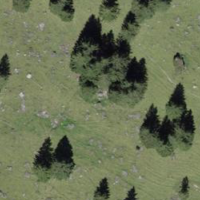
EUNIS habitat code: 24
Species observed at this site:
Melanargia galathea